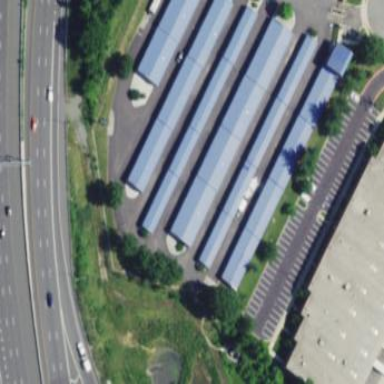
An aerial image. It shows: Commercial building.